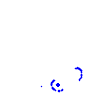
Particle: pion